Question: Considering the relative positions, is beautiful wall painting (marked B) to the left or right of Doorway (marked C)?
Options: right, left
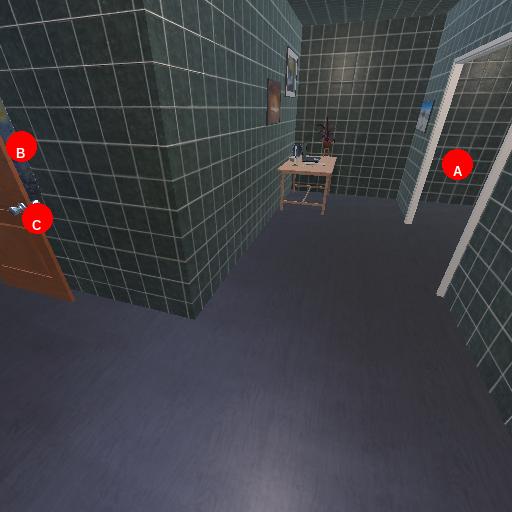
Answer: right